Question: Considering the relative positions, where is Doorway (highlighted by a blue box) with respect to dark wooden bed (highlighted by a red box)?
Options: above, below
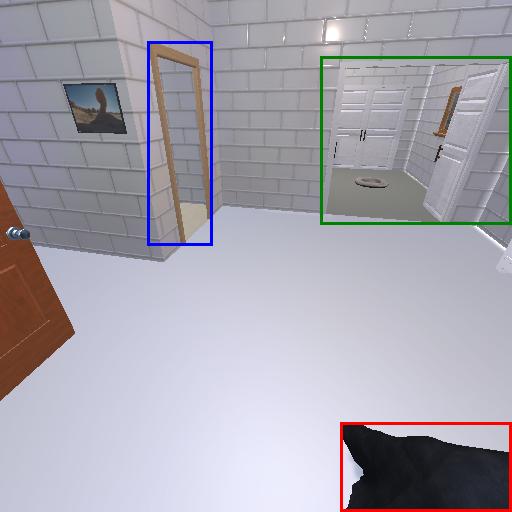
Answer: above